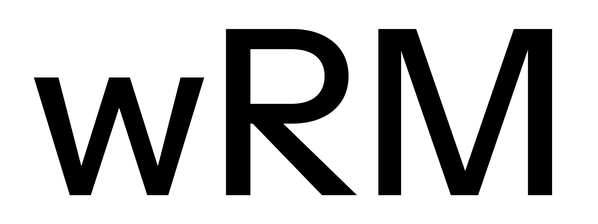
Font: InstrumentSans_Medium